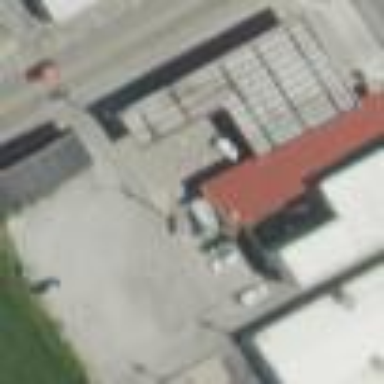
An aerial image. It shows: Fuel facility in commercial area.